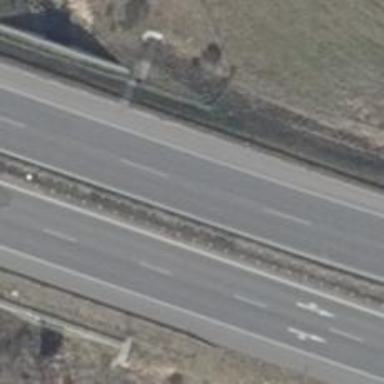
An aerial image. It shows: Asphalt road classified as primary highway. It is designated as motorroad.